【题型】填空题　【知识点】平面几何　【难度】easy
如图，正六边形 $ABCDEF$ 内接于 $\odot O$，半径为 $2\text{cm}$，则 $CD$ 等于 \underline{2} $\text{cm}$；$G$ 为 $CD$ 的中点，连接 $AG$，$AG$ 等于 \underline{\hspace{1cm}} $\text{cm}$。

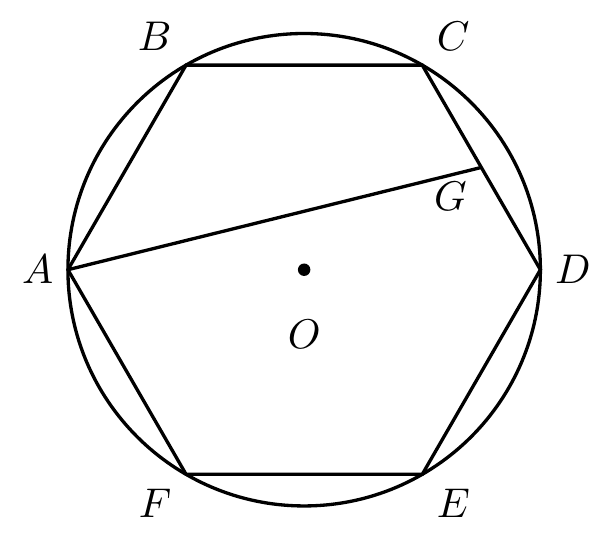
【解答】
解：如图，连接 $OC$、$OD$，连接 $GO$ 并延长交 $AF$ 于 $H$。

由正六边形和圆的对称性可知，$GH$ 所在的直线是这个图形的对称轴，

$\because$ 正六边形 $ABCDEF$ 内接于 $\odot O$，

$\therefore \angle COD = \frac{360^\circ}{6} = 60^\circ$，

又 $\because OC = OD$，

$\therefore \triangle COD$ 是正三角形，

$\therefore CD = OC = OD = 2\text{cm}$，

$\because G$ 是 $CD$ 的中点，

$\therefore OG \perp CD$，

$\therefore OG = \sqrt{OC^2 - CG^2} = \sqrt{2^2 - 1^2} = \sqrt{3}(\text{cm})$，

由对称性可知，$GH \perp AF$，$OH = OG$，

$\therefore HG = 2OG = 2\sqrt{3}(\text{cm})$，$AH = \frac{1}{2}AF = 1(\text{cm})$，

$\therefore AG = \sqrt{AH^2 + HG^2}  = \sqrt{13}(\text{cm})$，

故答案为：2，$\sqrt{13}$。

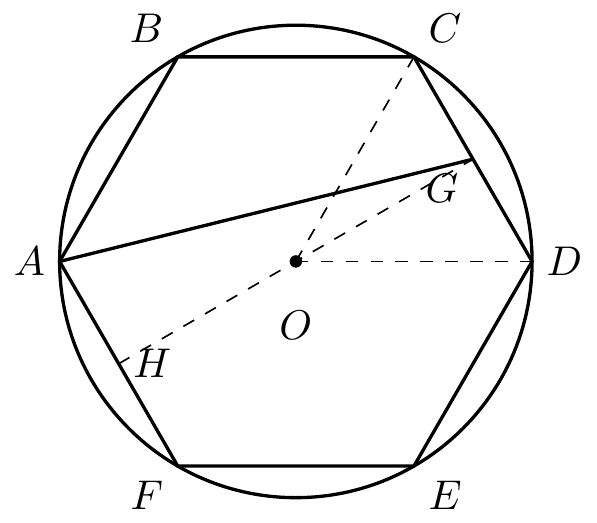